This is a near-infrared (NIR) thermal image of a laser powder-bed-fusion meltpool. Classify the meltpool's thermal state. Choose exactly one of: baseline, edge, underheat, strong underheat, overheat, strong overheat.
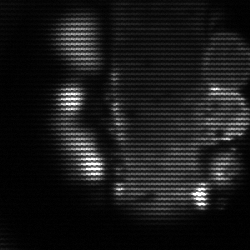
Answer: strong underheat